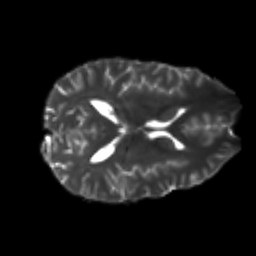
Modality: T2w
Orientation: axial
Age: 19
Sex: male
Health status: healthy
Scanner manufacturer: philips
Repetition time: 7.386 s
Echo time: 0.08599 s